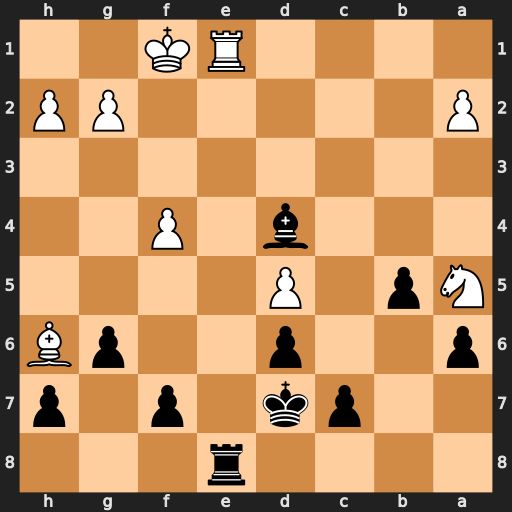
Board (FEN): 4r3/2pk1p1p/p2p2pB/Np1P4/3b1P2/8/P5PP/4RK2
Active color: b
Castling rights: -
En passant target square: -
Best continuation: Rxe1+ Kxe1 Bc3+ Ke2 Bxa5